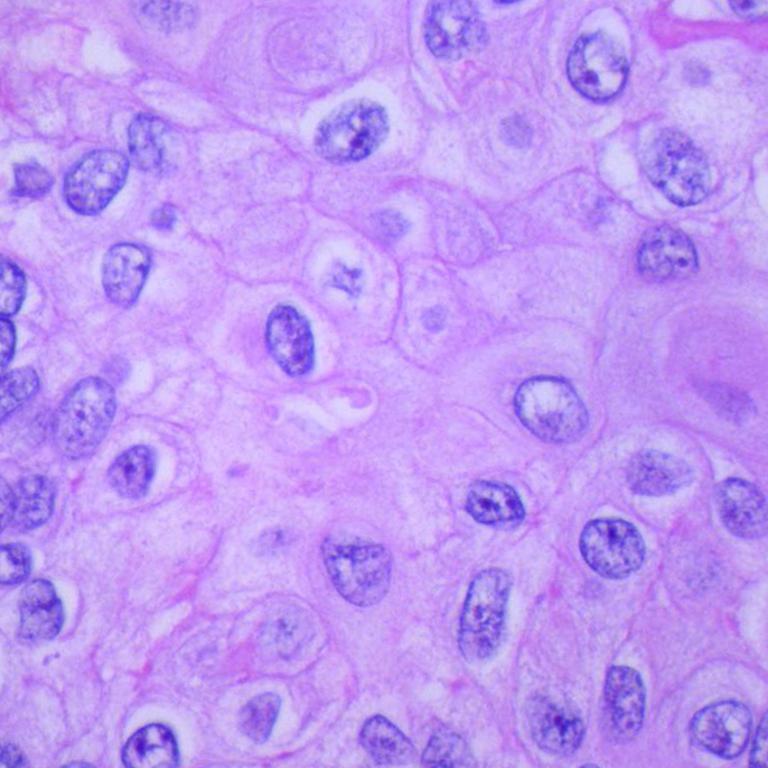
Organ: lung
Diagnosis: squamous carcinomas